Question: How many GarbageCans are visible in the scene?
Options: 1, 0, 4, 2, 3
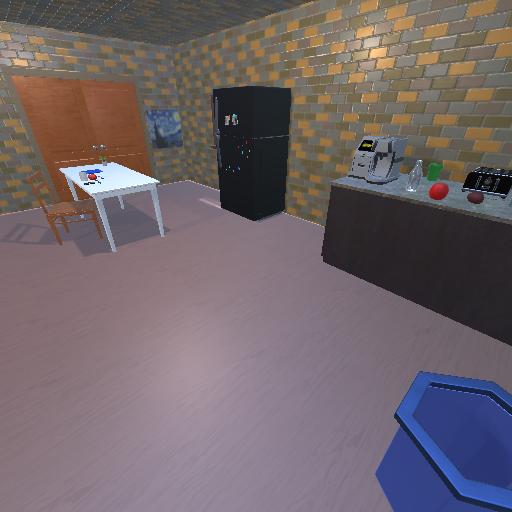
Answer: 1